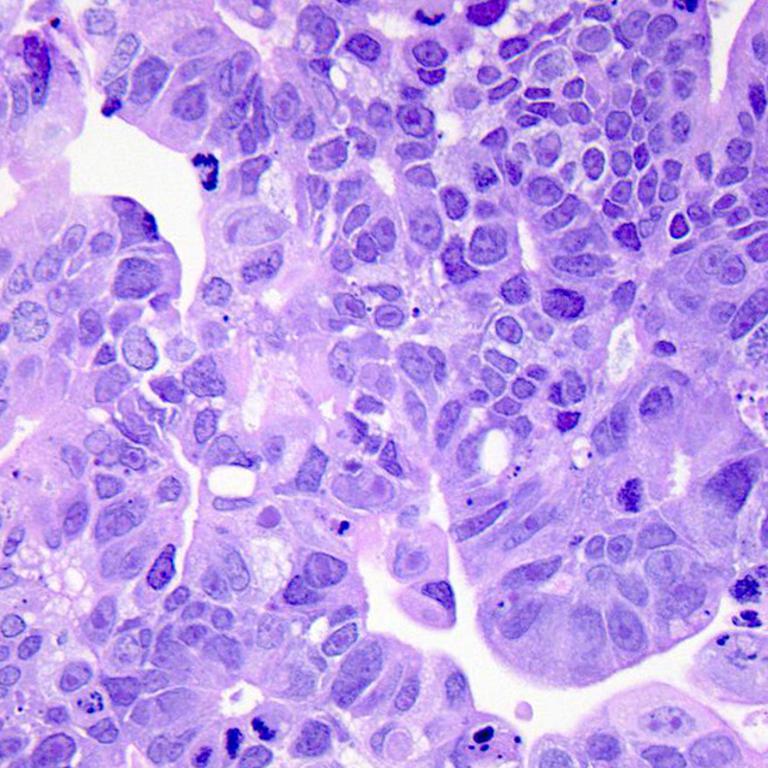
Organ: colon
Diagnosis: adenocarcinomas